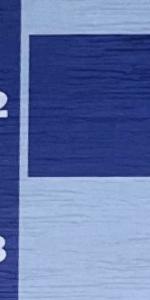
Label: Empty